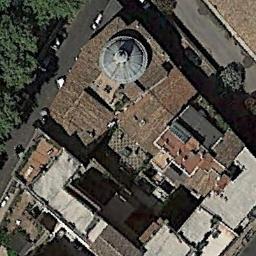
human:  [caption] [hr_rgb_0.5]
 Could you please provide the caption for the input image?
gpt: The tower of the church with a circular roof and the rest of the church has some orange roofs .

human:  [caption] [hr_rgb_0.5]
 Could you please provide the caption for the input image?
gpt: A church with a yellow roof, The main roof is a round shape, There are many trees and buildings around the church .

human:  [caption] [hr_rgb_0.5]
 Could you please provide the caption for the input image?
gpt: This is a church with an umbrella roof .

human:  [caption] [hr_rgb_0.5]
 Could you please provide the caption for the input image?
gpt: There is a church with a white circular roof next to some buildings .

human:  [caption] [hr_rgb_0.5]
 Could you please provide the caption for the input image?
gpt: There are many trees near the church .